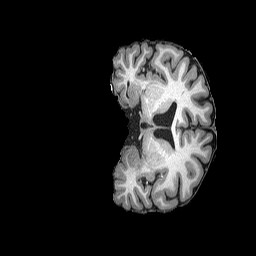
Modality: T1w
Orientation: coronal
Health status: ill